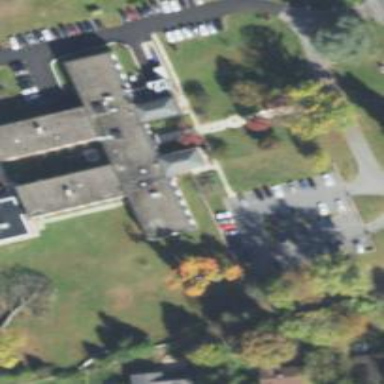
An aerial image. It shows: Nursing home building.